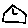
Label: house